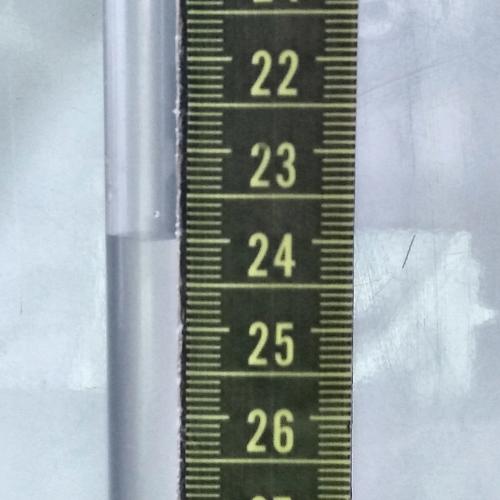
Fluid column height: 24.0 cm